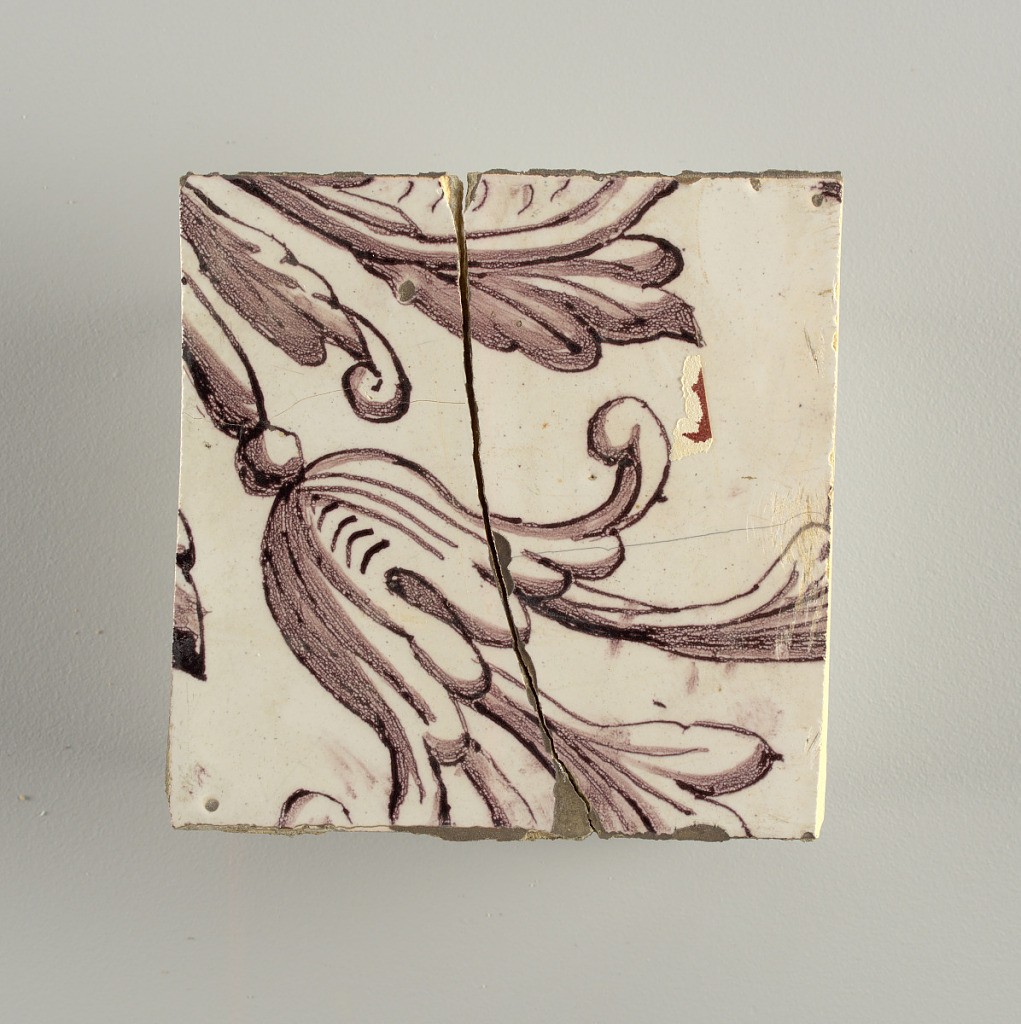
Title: Wall facing
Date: ca. 1725
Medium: Tin-glazed earthenware, underglaze
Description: Horizontal rectangle.  Thirty-seven tiles wide and twenty-one high with opening for door or window nineteen and one-half tiles high and twelve wide.  To left and right of opening, centered canopy above. Left, woman representing Hope, right, a sculputure urn.  Centered above opening, a mascaron.  Arabesque design of foliage.